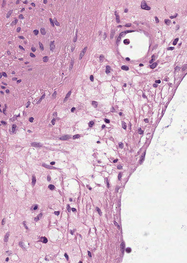
Tumor epithelial tissue: no
Tumor-associated stroma tissue: yes
Normal tissue: no